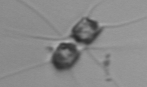
Label: Chaetoceros_didymus